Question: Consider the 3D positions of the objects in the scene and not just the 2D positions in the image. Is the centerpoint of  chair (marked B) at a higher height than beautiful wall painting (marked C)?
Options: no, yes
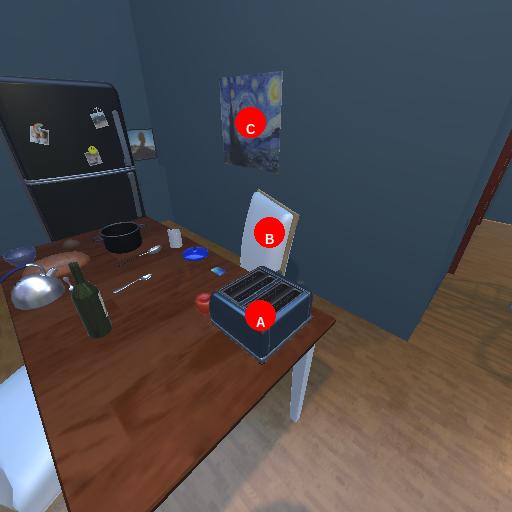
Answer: no